Question:
This is demo image how to create this button in css3.
please help me anyone.
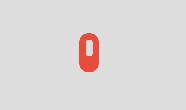
Answer: Funny exercise, something like this?
'''
div {
height: 40px;
width: 20px;
border-radius: 8px;
background: rgb(231,76,60);
position: relative;
}
div:before {
content: '';
height: 16px;
width: 8px;
border-radius: 3px;
background: rgb(221,221,221);
display: block;
position: absolute;
top: 6px;
left: 6px;
}
'''
'''
<div></div>
'''